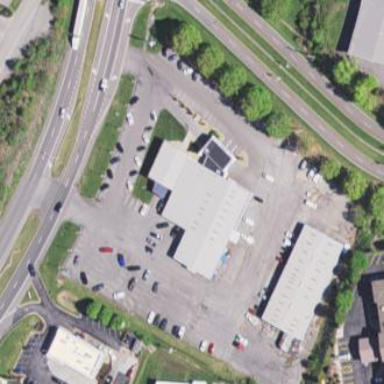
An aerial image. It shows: Car shop building.